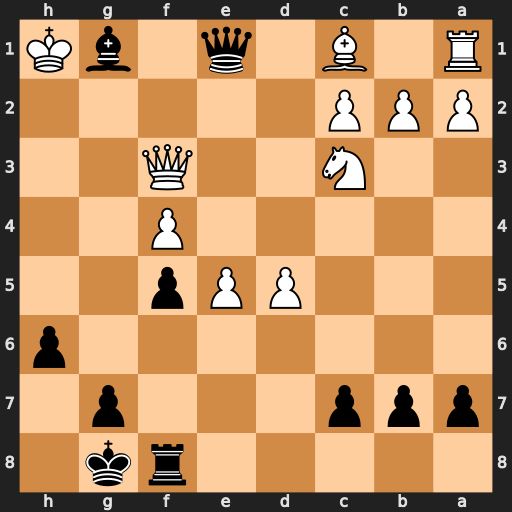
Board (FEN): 5rk1/ppp3p1/7p/3PPp2/5P2/2N2Q2/PPP5/R1B1q1bK
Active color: b
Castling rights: -
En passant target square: -
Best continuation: Be3+ Kg2 Qg1+ Kh3 g5 fxg5 hxg5 Bxe3 g4+ Kh4 Qh2+ Kg5 gxf3